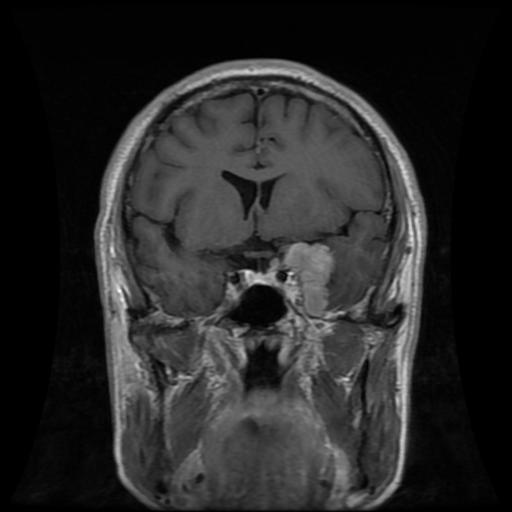
Label: meningioma